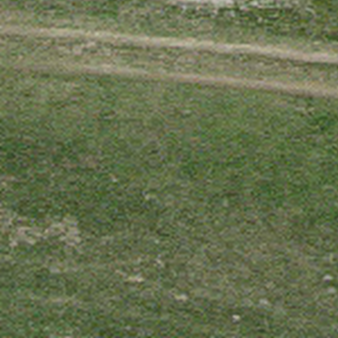
Label: other